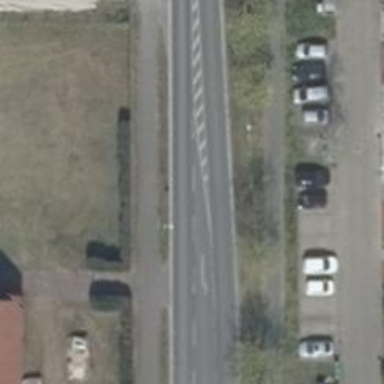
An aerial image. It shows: Secondary road with asphalt surface.